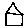
Label: house